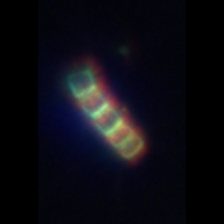
Taxon: Chaetoceros
Group: Diatoms